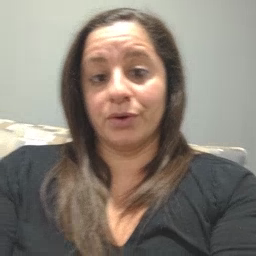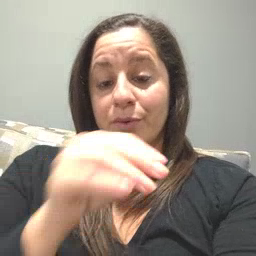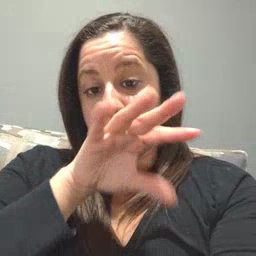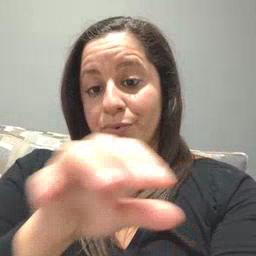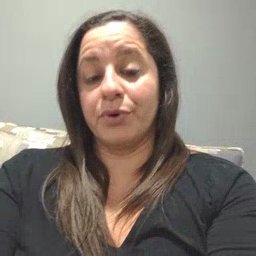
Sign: blow